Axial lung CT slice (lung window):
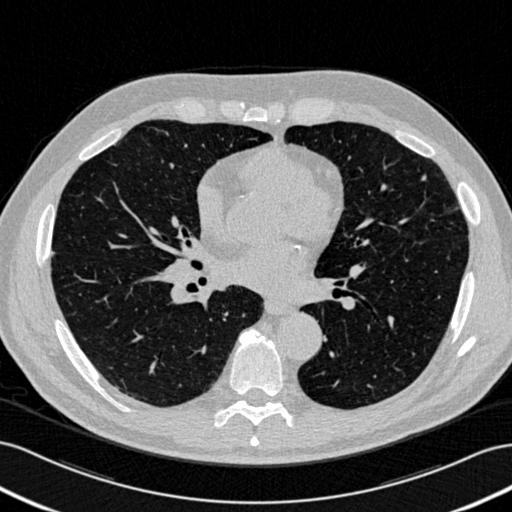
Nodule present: yes
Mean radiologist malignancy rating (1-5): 2